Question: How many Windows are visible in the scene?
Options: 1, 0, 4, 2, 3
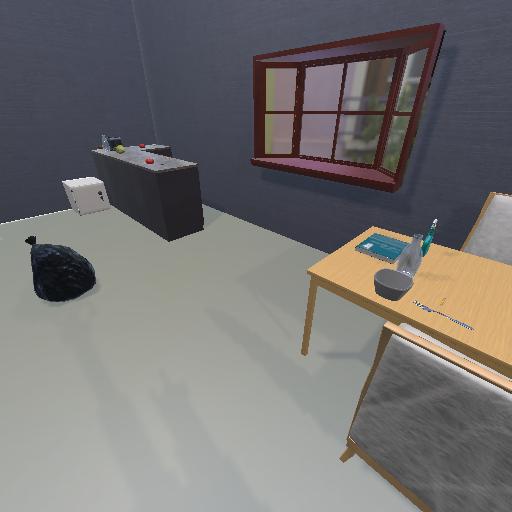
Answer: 1